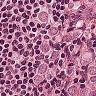
Metastatic tissue present: yes